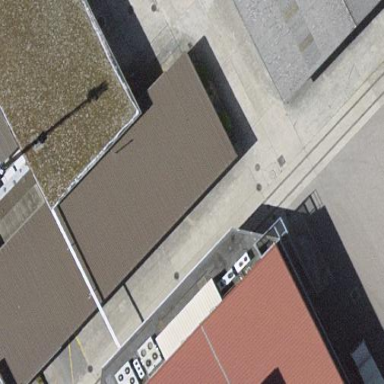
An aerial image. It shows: Fire station building.